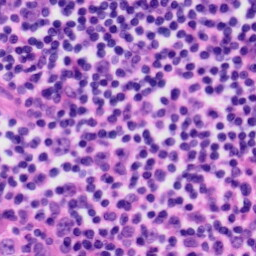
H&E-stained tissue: Tonsil